Question:
I want there to be 12 ellipses so they represent 5 minute intervals around the clock. However every time I change the linApproxLen for the path iterator, it always either draws too many ellipses or 9 ellipses. How can I make these ellipses represent the 5 minute mark?
'''
private Ellipse2D ellipse = new Ellipse2D.Double();
public void setClockContour(int w, int h)
{
size = (w > h) ? h/6f : w/6f;
ellipse.setFrame(w/2-size*2-4.5f,h/2-size*2-4.5f,size*4,size*4);
double linApproxLen = 0.75 * size * 0.258819; // sin(15 degree)
PathIterator pi = ellipse.getPathIterator(null, linApproxLen);
Point2D[] points = new Point2D[100];
int num_pts = 0;
while ( !pi.isDone() )
{
float[] pt = new float[6];
switch ( pi.currentSegment(pt) ) {
case FlatteningPathIterator.SEG_MOVETO:
case FlatteningPathIterator.SEG_LINETO:
points[num_pts] = new Point2D.Float(pt[0], pt[1]);
num_pts++;
}
pi.next();
}
pts = new Point2D[num_pts];
System.arraycopy(points, 0, pts, 0, num_pts);
}
'''
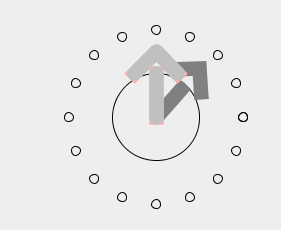
Answer: I think that approach will not work regardless of the 'linApproxLen' parameter. This parameter only specifies the "flatness" of the line. While this will certainly influence the number of line segments that are returned, the number will at least depend on the of the ellipse that you are painting. So even when you manage to return exactly 12 points in one case, changing the radius (that is, the size given as 'w' and 'h') will affect the number of returned points.
Computing the positions of 12 points in a circular formation is particularly easy. You can compute the position on the circle with the sine and cosine of the respective angle. The resulting points may then be scaled or moved in order to obtain the desired shape.
'''
import java.awt.Graphics;
import java.awt.Graphics2D;
import java.awt.GridLayout;
import java.awt.RenderingHints;
import java.awt.geom.Ellipse2D;
import java.awt.geom.Point2D;
import javax.swing.JFrame;
import javax.swing.JPanel;
import javax.swing.SwingUtilities;
public class ClockCirclesTest
{
public static void main(String[] args)
{
SwingUtilities.invokeLater(new Runnable()
{
@Override
public void run()
{
createAndShowGUI();
}
});
}
private static void createAndShowGUI()
{
JFrame frame = new JFrame();
frame.setDefaultCloseOperation(JFrame.EXIT_ON_CLOSE);
frame.getContentPane().setLayout(new GridLayout(1, 0));
frame.getContentPane().add(new ClockCirclesPanel());
frame.setSize(400,400);
frame.setLocationRelativeTo(null);
frame.setVisible(true);
}
}
class ClockCirclesPanel extends JPanel
{
@Override
protected void paintComponent(Graphics gr)
{
super.paintComponent(gr);
Graphics2D g = (Graphics2D)gr;
g.setRenderingHint(
RenderingHints.KEY_ANTIALIASING,
RenderingHints.VALUE_ANTIALIAS_ON);
int w = getWidth() / 2;
int h = getHeight() / 2;
Point2D points[] = computePoints(w, h, 12);
int cx = getWidth() / 2;
int cy = getHeight() / 2;
g.translate(cx, cy);
for (Point2D p : points)
{
g.draw(new Ellipse2D.Double(
p.getX() - 5, p.getY() - 5,
10, 10));
}
}
private Point2D[] computePoints(double w, double h, int n)
{
Point2D points[] = new Point2D[n];
double angleDeltaRad = Math.PI * 2 / n;
for (int i=0; i<n; i++)
{
double angleRad = i * angleDeltaRad;
double ca = Math.cos(angleRad);
double sa = Math.sin(angleRad);
double x = sa * w/2;
double y = ca * h/2;
points[i] = new Point2D.Double(x,y);
}
return points;
}
}
'''